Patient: sex M, age 60
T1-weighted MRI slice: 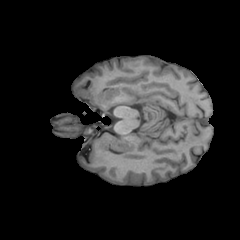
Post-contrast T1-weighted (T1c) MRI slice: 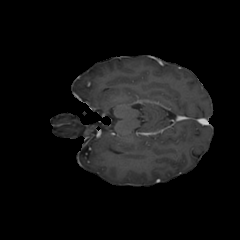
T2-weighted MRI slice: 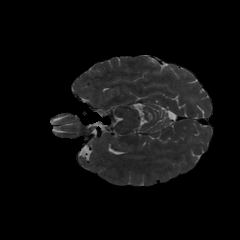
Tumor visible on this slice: no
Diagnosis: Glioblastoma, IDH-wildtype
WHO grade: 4